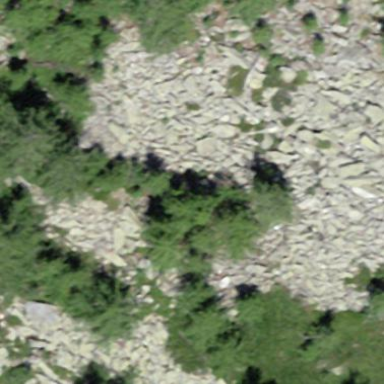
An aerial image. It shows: Natural scree.